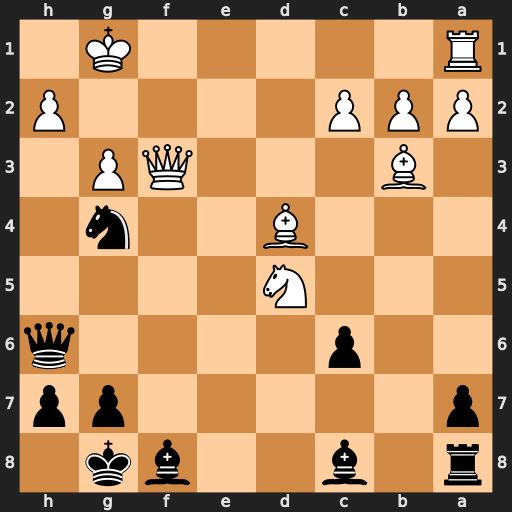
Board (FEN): r1b2bk1/p5pp/2p4q/3N4/3B2n1/1B3QP1/PPP4P/R5K1
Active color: b
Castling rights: -
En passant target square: -
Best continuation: Qxh2+ Kf1 Ba6+